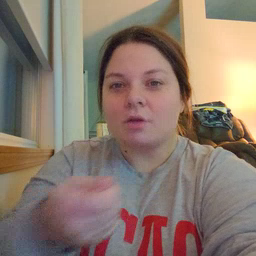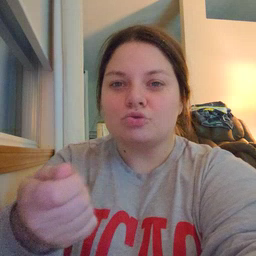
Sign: vacuum